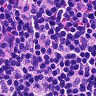
Metastatic tissue present: no